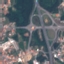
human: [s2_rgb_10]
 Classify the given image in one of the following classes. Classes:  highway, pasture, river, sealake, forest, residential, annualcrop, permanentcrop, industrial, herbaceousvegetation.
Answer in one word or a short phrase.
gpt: Highway